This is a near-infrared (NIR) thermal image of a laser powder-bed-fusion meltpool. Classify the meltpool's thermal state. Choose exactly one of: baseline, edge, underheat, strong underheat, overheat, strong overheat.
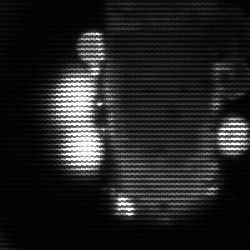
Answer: strong underheat